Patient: sex F, age 73
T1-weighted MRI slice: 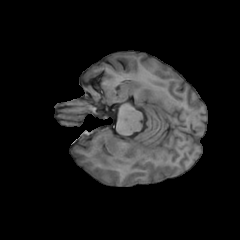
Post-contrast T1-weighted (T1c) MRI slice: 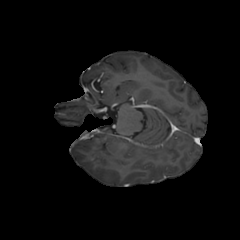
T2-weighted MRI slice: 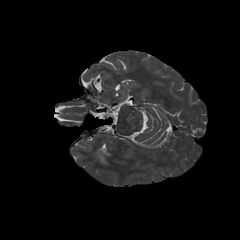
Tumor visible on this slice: yes
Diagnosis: Glioblastoma, IDH-wildtype
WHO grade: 4